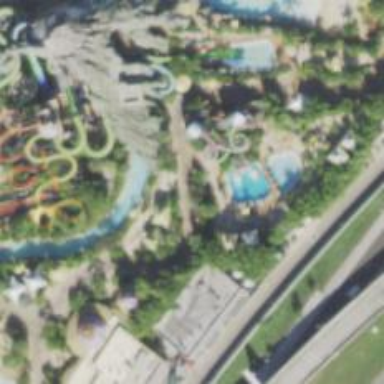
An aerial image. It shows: Bridge leading to water slide attraction.